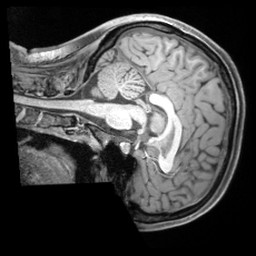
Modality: T1w
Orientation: sagittal
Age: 24
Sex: female
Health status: ill
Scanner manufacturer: siemens
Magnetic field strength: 3 T
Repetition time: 2.2 s
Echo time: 0.00218 s